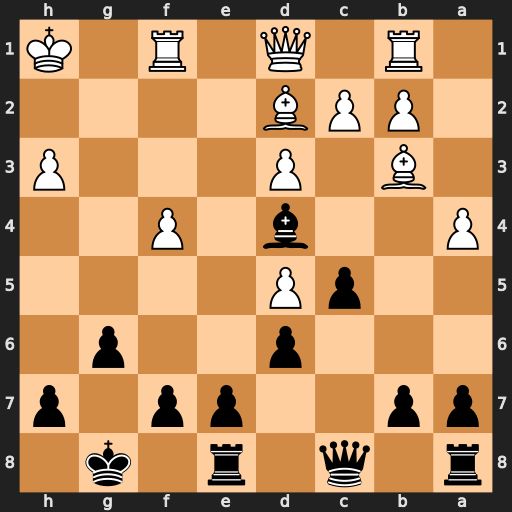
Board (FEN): r1q1r1k1/pp2pp1p/3p2p1/2pP4/P2b1P2/1B1P3P/1PPB4/1R1Q1R1K
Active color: b
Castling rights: -
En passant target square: -
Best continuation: Qxh3#